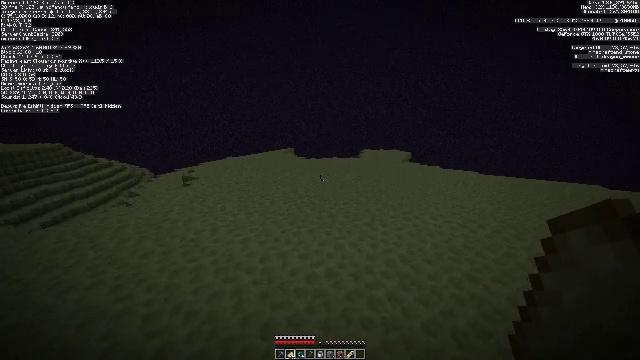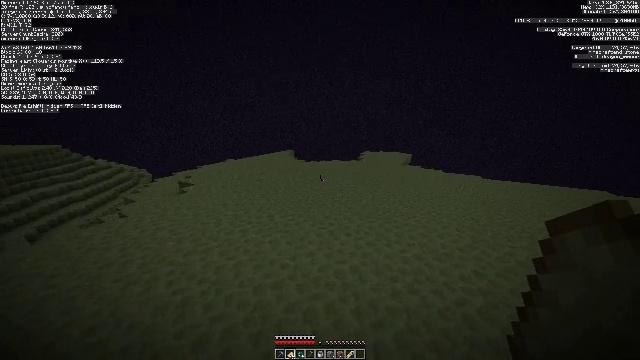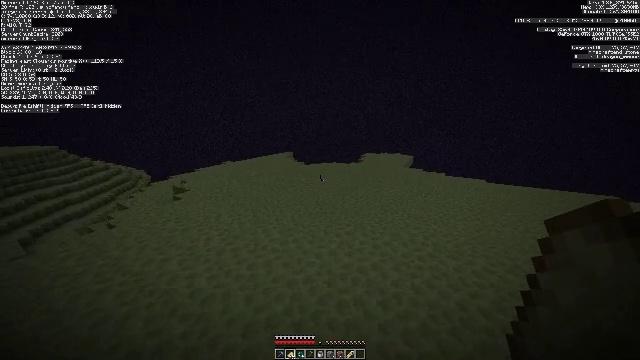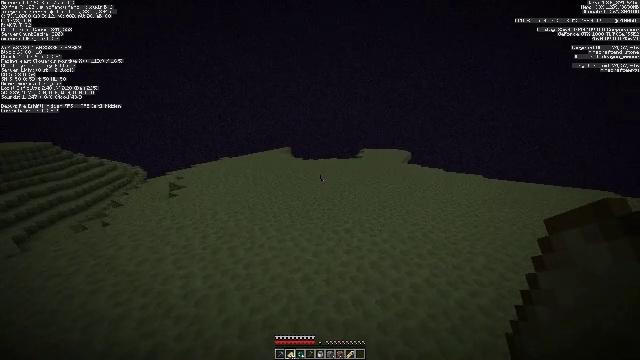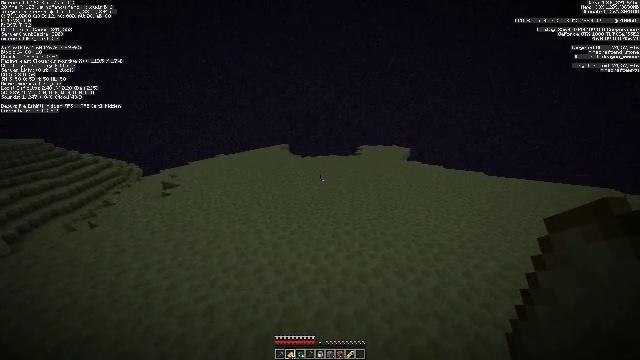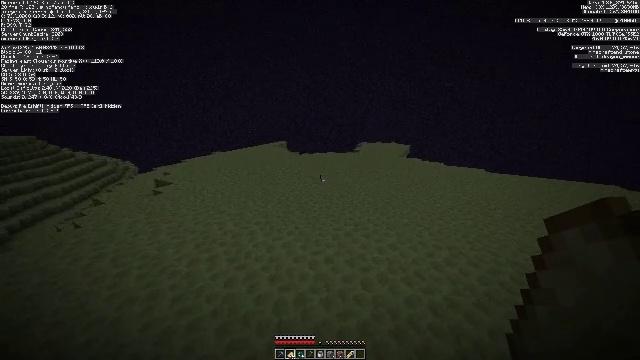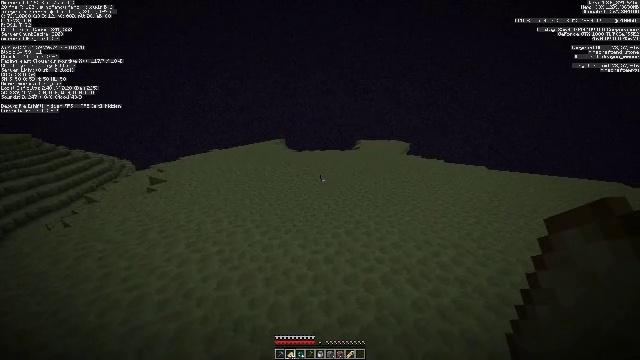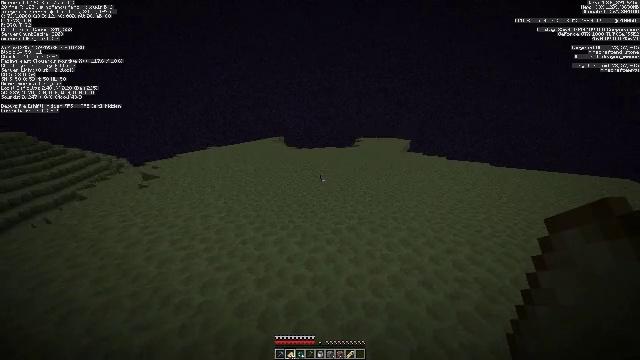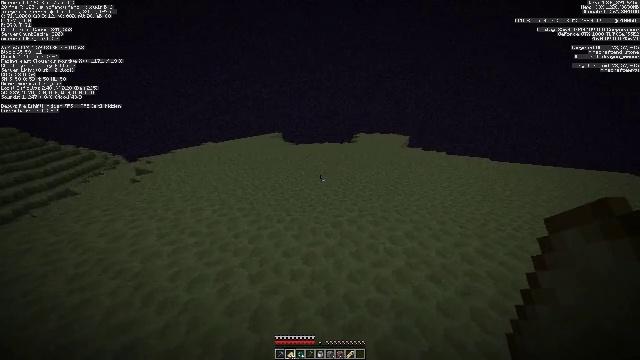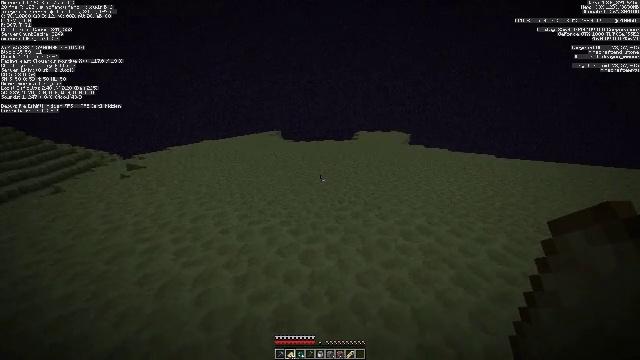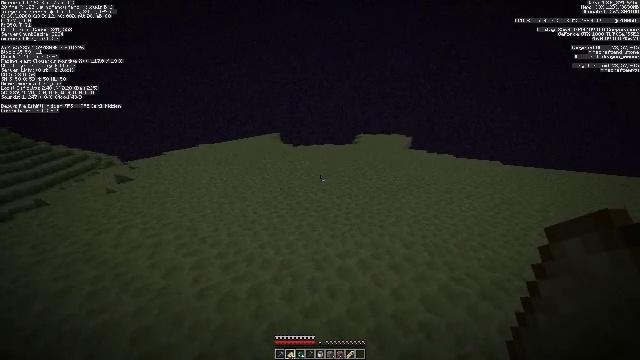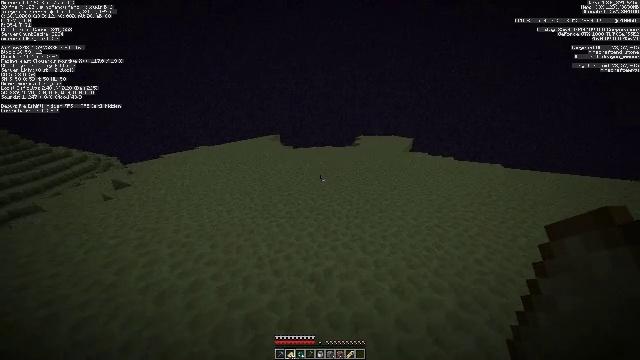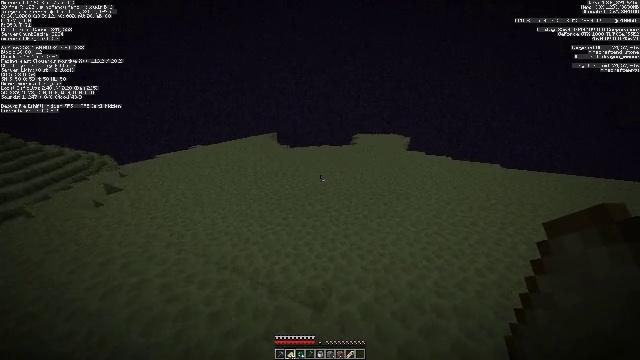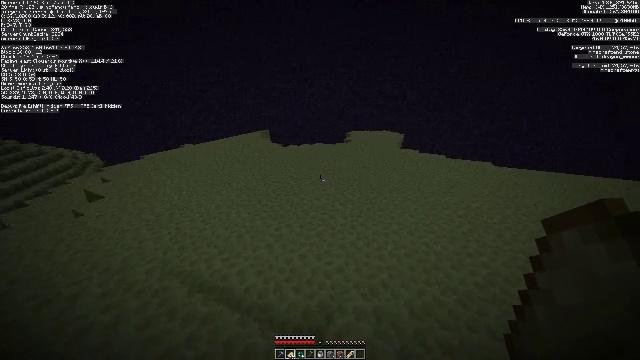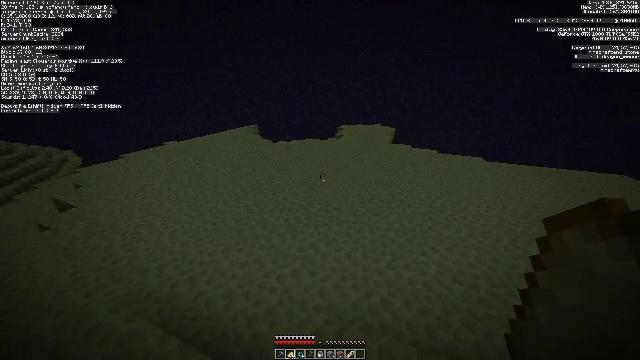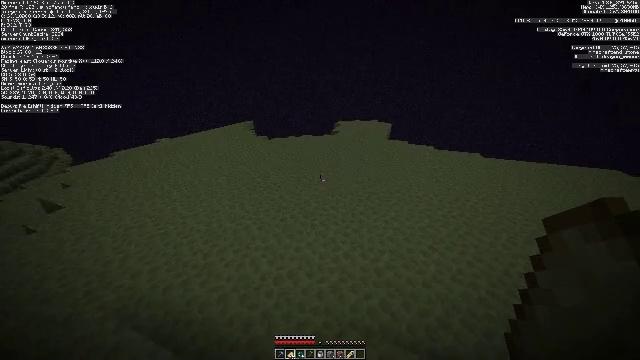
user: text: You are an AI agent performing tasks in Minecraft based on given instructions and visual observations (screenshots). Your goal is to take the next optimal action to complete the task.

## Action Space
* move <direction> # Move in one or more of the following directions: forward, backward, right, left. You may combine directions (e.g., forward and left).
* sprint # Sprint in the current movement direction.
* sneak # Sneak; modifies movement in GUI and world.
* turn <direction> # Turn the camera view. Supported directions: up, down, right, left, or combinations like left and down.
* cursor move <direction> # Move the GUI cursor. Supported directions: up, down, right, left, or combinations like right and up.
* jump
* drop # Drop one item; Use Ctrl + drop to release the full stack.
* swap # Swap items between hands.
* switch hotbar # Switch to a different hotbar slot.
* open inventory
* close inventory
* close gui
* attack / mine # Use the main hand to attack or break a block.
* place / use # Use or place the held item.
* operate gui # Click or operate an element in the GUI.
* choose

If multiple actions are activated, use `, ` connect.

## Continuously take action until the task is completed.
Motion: motion action
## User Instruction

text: Gather the white carpet for inventory.
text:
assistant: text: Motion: move forward, jump
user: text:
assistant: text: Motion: move forward
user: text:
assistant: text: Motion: move forward, turn down
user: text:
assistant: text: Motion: move forward
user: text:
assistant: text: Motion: move forward
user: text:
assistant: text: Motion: move forward
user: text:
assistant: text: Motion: move forward
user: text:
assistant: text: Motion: move forward
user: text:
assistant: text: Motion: move forward, jump
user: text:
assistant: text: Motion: move forward, jump
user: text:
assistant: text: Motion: move forward, jump
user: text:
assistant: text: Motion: move forward, jump
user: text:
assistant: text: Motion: move forward, turn right and down, jump
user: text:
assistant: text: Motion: move forward, turn right and down
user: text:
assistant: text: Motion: move forward, turn right and down
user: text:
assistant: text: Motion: move forward
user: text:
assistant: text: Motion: move forward
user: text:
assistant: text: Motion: move forward
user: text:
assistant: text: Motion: move forward
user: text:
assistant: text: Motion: move forward
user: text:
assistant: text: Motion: move forward
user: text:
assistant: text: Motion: move forward
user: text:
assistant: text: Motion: move forward, jump
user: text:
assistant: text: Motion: move forward, jump
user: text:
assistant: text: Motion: move forward, jump
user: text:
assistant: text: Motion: move forward, jump
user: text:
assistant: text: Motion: move forward, jump
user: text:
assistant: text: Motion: move forward
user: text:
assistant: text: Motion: move forward
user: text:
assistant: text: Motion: move forward